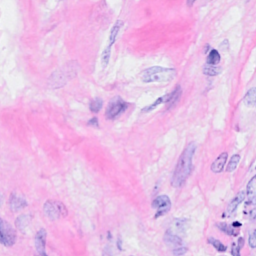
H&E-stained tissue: Breast